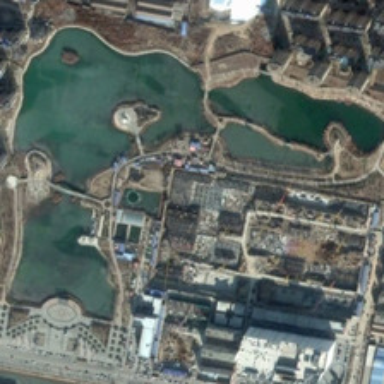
A large pond in a park is near many buildings .